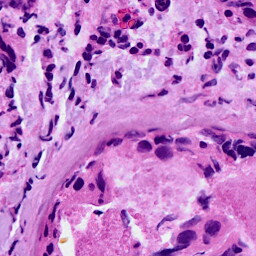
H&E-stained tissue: Breast